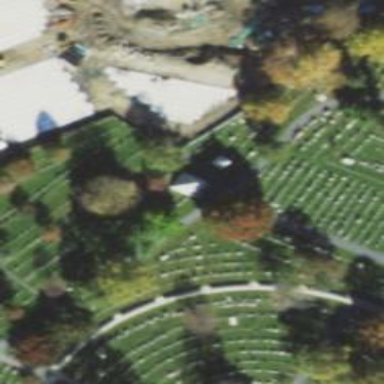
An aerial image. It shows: Historic tomb in cemetery.